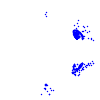
Particle: electron